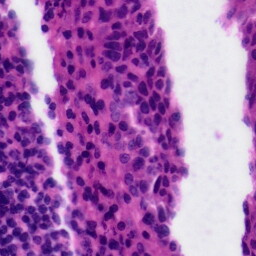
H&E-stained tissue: Tonsil